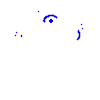
Particle: kaon